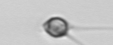
Label: Acanthoica_quattrospina